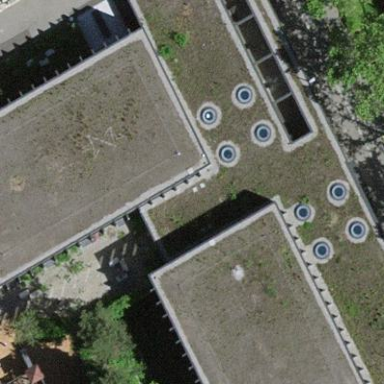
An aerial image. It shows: School building.